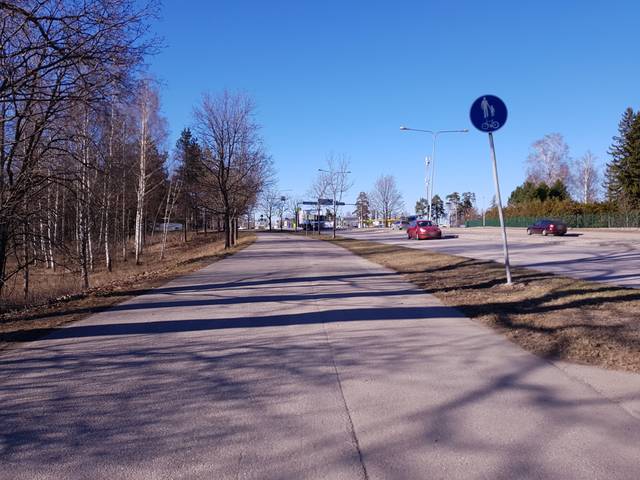
Region: Finland
Coordinates: 60.239, 25.021